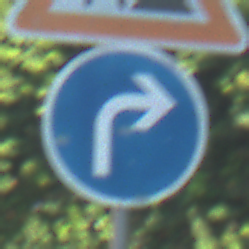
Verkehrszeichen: VorgeschriebeneFahrtrichtungRechts
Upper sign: Arbeitsstelle
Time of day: MorningAfternoon
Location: Outdoor (Urban)
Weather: PartlyCloudy
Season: NotSpecified
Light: Natural